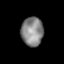
Tissue: lung
Cell type: Epithelial cells
Senescence score: 0.1983
Nuclear area (px): 625
Mean DAPI intensity: 134.149